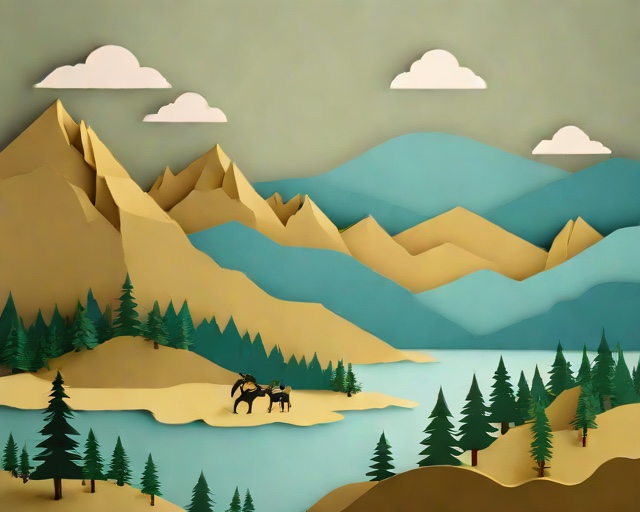
Category: Sympathy